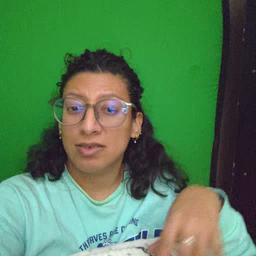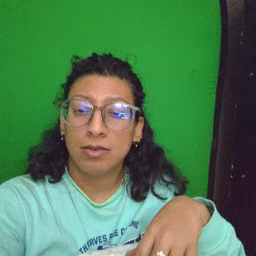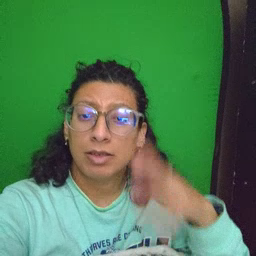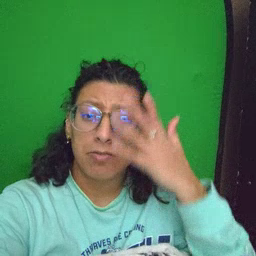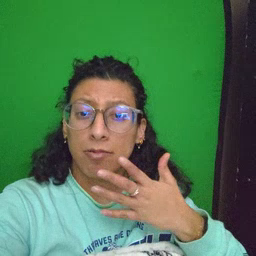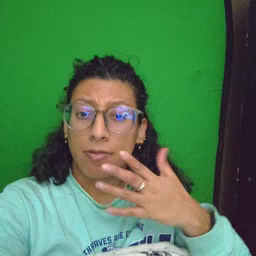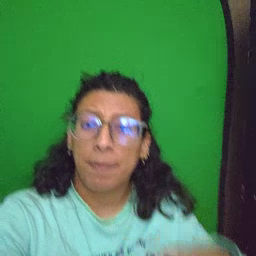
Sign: sad